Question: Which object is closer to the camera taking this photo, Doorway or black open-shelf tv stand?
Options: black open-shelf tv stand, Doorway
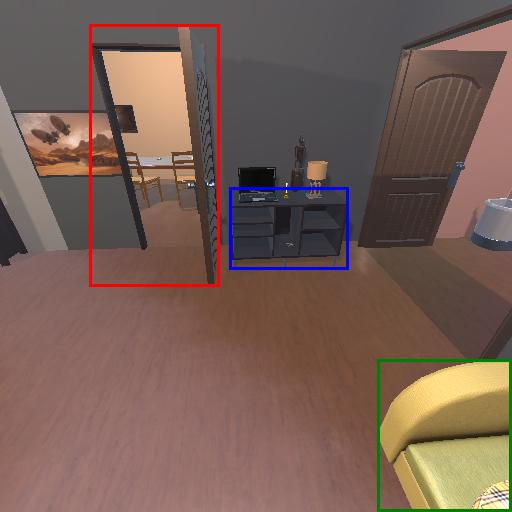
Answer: black open-shelf tv stand